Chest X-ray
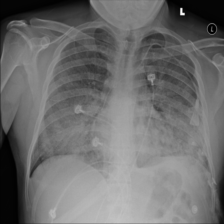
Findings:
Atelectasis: negative
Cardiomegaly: negative
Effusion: negative
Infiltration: negative
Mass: negative
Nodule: negative
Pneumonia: negative
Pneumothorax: negative
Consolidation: negative
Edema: negative
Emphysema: negative
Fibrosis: negative
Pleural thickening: negative
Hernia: negative